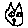
Label: cat